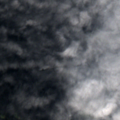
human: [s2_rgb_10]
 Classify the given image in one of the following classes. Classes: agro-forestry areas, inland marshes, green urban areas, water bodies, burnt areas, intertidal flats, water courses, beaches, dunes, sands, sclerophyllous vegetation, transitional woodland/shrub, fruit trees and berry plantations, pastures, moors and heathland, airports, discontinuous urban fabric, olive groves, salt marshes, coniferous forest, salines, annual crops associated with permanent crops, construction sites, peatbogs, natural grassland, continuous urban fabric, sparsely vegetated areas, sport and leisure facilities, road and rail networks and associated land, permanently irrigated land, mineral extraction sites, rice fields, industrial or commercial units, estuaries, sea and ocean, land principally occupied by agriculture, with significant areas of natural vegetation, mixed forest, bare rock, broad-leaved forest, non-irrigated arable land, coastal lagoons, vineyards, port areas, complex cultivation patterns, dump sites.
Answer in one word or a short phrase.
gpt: water bodies